Here is the time-frequency representation (spectrogram) of a rolling-element bearing's vibration measurement. Based on the visible evidence, which condition applies: normal, inner_race, outer_race, ball?
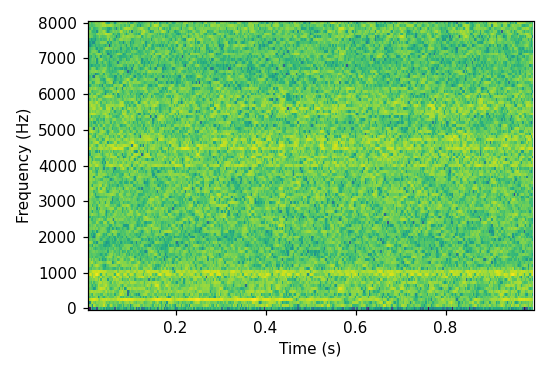
Answer: outer_race